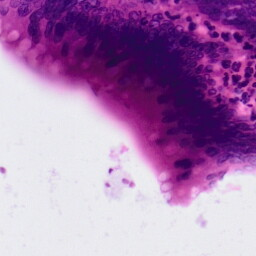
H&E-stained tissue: Colon